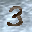
Label: 3